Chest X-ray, AP view. Patient: 54 years old, sex M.
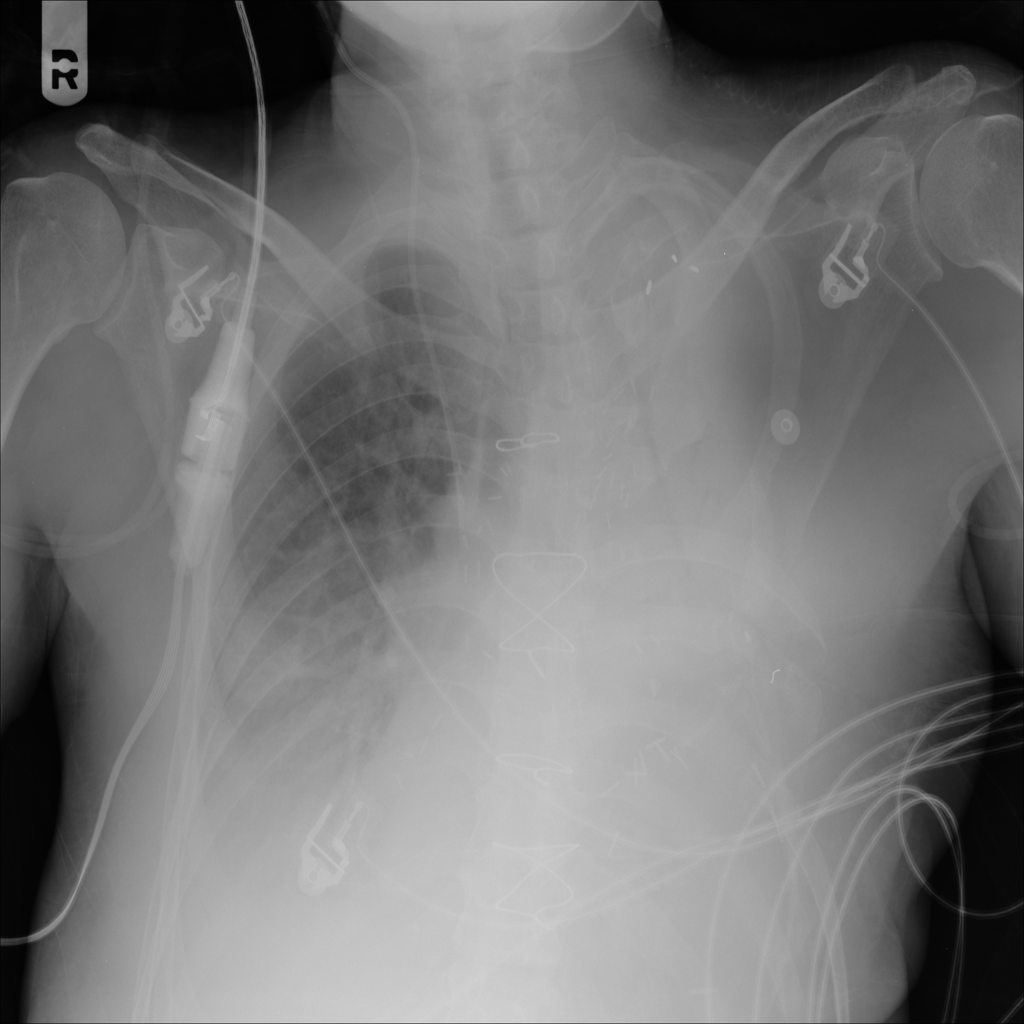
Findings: No Finding